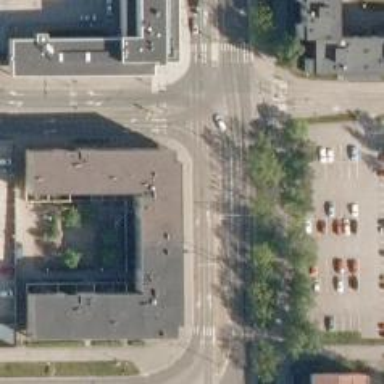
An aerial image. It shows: Asphalt cycleway with crossing.